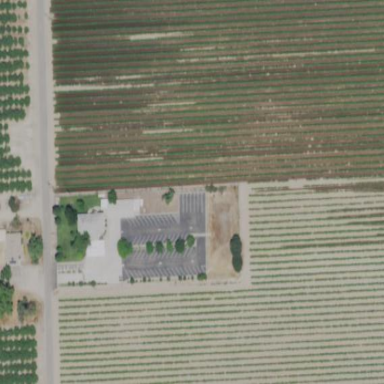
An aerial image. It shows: Vineyard growing grapes.